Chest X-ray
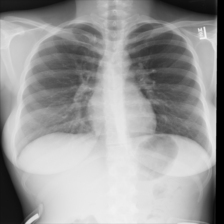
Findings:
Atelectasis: negative
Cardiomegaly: negative
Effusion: negative
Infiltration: negative
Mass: negative
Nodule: negative
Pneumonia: negative
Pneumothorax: negative
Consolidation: negative
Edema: negative
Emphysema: negative
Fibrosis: negative
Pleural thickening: negative
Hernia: negative